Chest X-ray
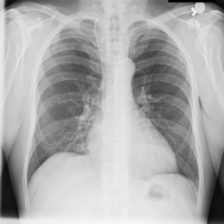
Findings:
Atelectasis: negative
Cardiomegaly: negative
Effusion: negative
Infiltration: negative
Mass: negative
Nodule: negative
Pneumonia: negative
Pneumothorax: negative
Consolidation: negative
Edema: negative
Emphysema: negative
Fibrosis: negative
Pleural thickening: negative
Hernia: negative